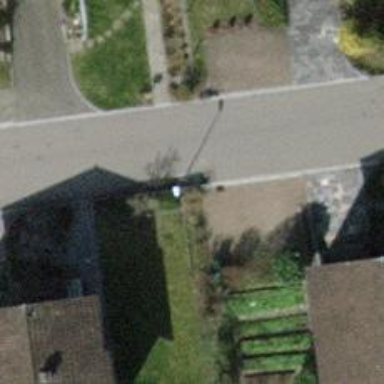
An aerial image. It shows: Street cabinet.